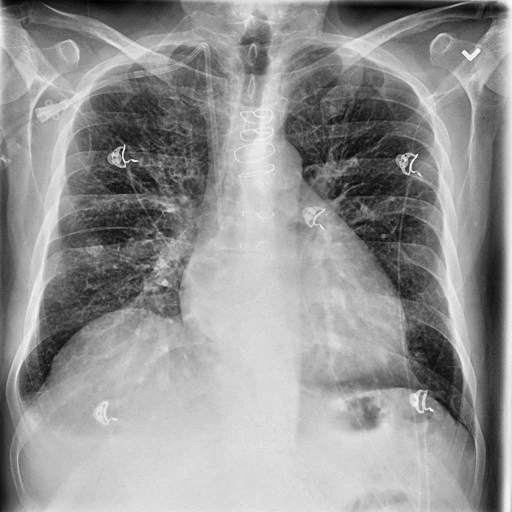
Finding: NORMAL